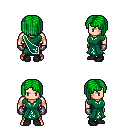
a pixel art fantasy rpg character, male body template, human, light skin, sash dress, teal pants, green pageboy hairstyle, metal gloves, black shoes, four views (front, back, left, right), 2x2 character sprite sheet, small pixel art, hard edges, no anti-aliasing